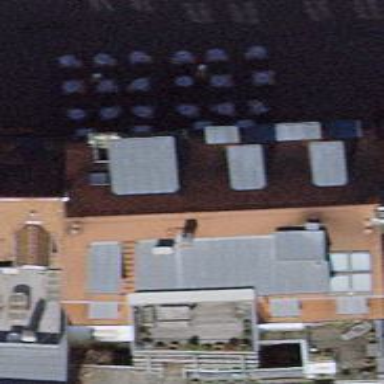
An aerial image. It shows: Restaurant.